This continuous-wavelet-transform scalogram was computed from a bearing vibration snapshot. Diagnose the bearing from this image, choosing from: normal, inner_race, outer_race, ball.
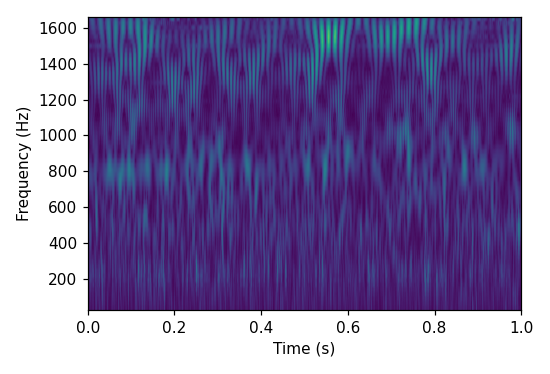
Answer: normal